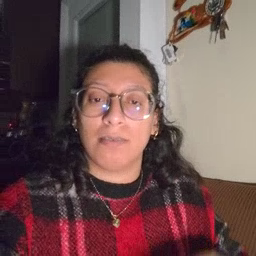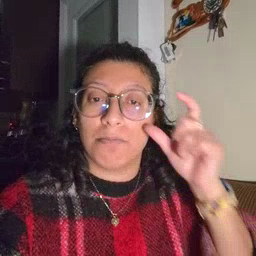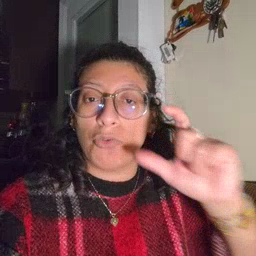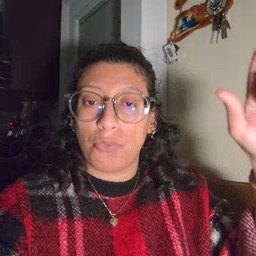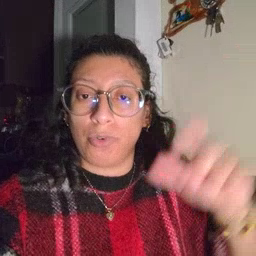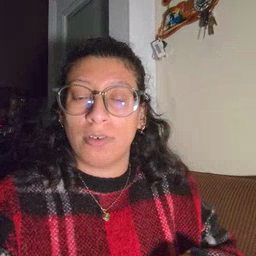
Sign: moon